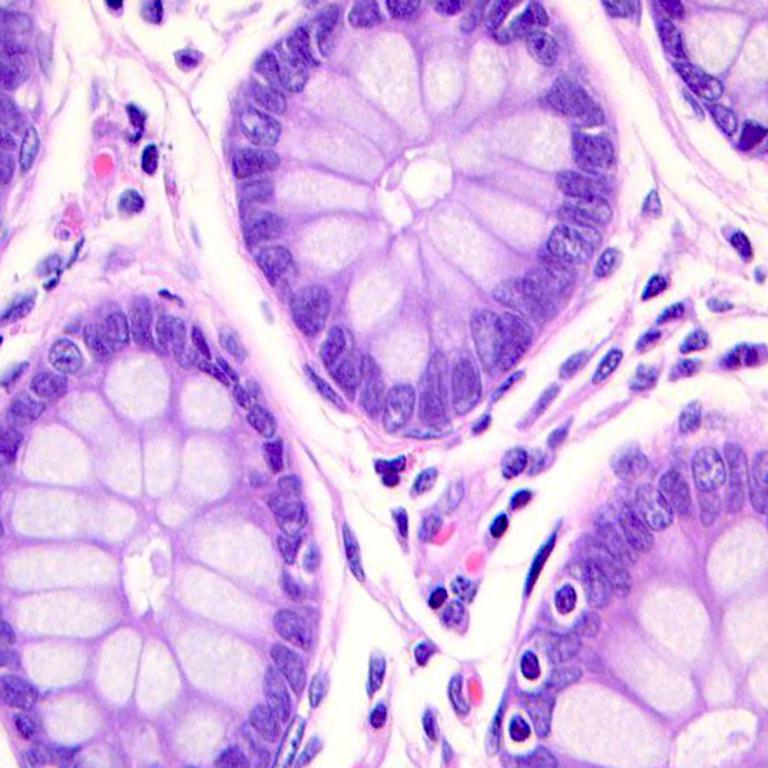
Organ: colon
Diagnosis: benign